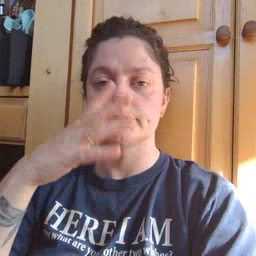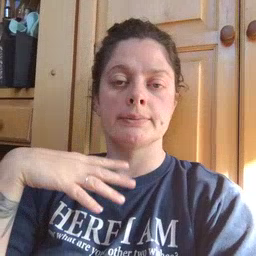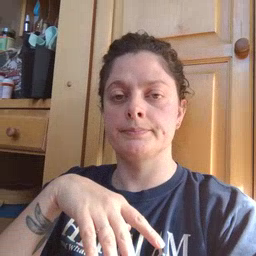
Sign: sad